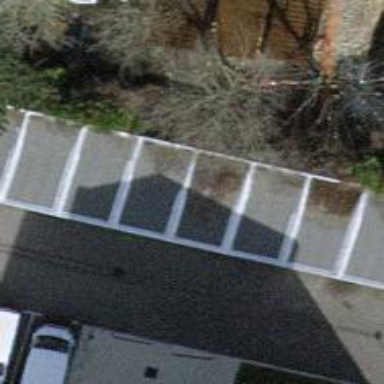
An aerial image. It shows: Group of garages.